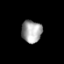
Tissue: prostate
Cell type: Fibroblasts
Senescence score: 0.7693
Nuclear area (px): 442
Mean DAPI intensity: 163.704